Question: I'm currently working on a study about fuel consumption. I have multiple .fig files that shows the trend of fuel consumption in L/100 Km versus Time. I have multiple cases showing the behavior of the plot under different conditions, and I wan't to show the differences between them. An example of the plot is shown below:

Is there anyway to stack plots from different .fig files in 1 .fig file?
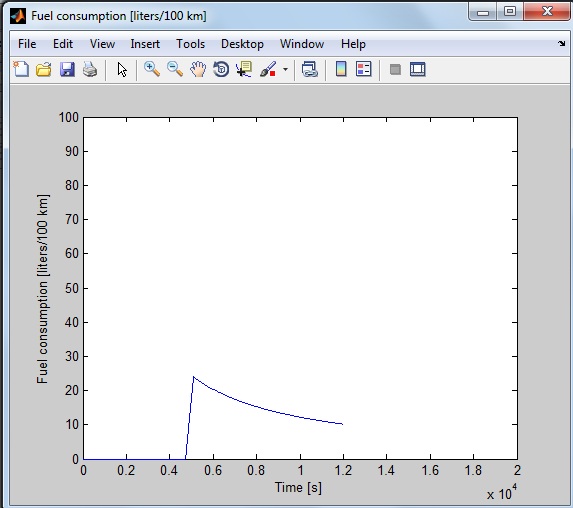
Answer: Ideally, you'd want to generate those different plots using <URL>.
Your exact question has been answered by ZiV in the <URL>:
> One way to do this is to extract xdata and ydata from existing
figures, then re-plot these data in a new figure window as desired.
For example,
'''
open('gugu.fig');
h_gugu=get(gca,'Children');
x_gugu=get(h_gugu,'XData');
y_gugu=get(h_gugu,'YData');
open('lulu.fig');
h_lulu=get(gca,'Children');
x_lulu=get(h_lulu,'XData');
y_lulu=get(h_lulu,'YData');
figure
subplot(121)
plot(x_gugu,y_gugu);
subplot(122)
plot(x_lulu,y_lulu)
saveas(gcf,'gugululu','fig')
'''